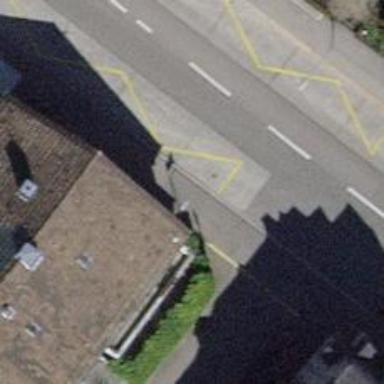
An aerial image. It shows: Bus stop with shelter. It is platform for public transport.